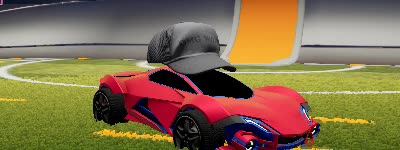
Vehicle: werewolf